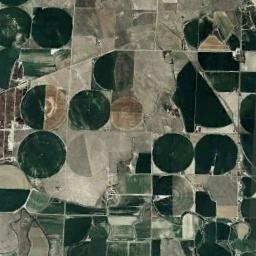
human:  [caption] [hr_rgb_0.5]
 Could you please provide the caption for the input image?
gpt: Most round fields are green .

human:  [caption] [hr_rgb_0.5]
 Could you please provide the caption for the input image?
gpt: There are some green circle farmland and square farmland .

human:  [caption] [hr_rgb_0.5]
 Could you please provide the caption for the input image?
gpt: Several circular farms of different sizes mixed with green, Khaki and tan, With irregular circulars .

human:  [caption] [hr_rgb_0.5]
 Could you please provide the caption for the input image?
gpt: Several dark green circular or fan-shaped farmlands with different colors, Radii and radians are neatly arranged on the wasteland .

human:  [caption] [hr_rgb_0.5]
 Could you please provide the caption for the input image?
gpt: There are some circular farmlands of different colors distributed irregularly .